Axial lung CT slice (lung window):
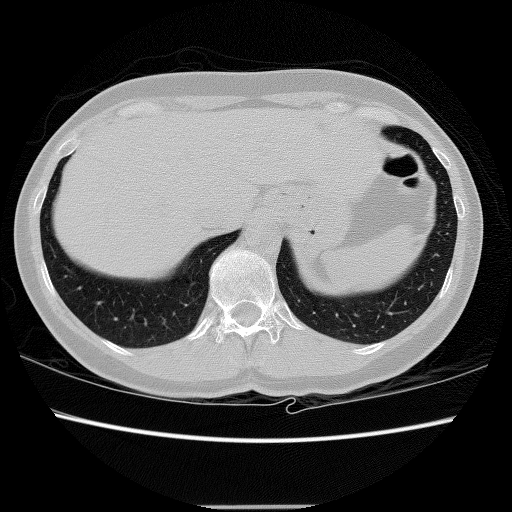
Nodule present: no